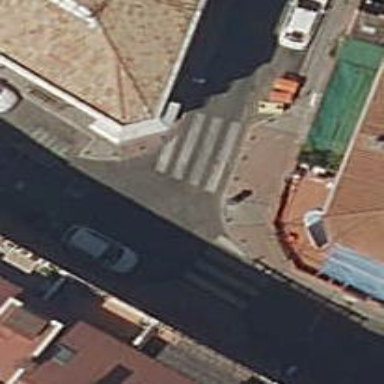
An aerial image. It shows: Uncontrolled zebra crossing on the road.